Interaction volume radius: 10 \u00c5
Interaction volume height: 10 \u00c5
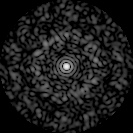
Disorder parameter: 0.8255